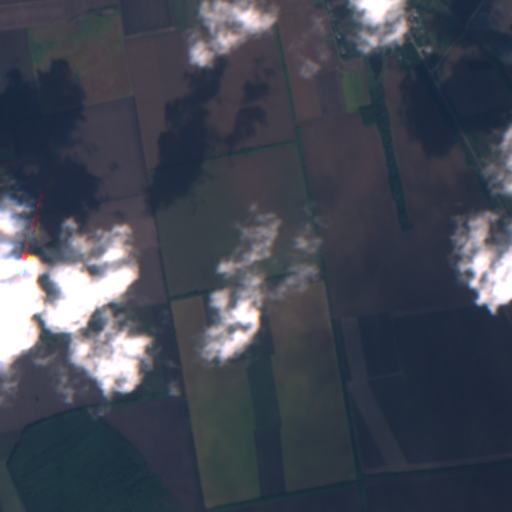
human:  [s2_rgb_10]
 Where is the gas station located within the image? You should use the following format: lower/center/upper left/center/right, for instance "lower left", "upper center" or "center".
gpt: The gas station is located in the upper right of the image.
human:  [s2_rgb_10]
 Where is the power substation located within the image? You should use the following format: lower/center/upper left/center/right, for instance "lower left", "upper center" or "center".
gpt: The power substation is located in the upper right of the image.
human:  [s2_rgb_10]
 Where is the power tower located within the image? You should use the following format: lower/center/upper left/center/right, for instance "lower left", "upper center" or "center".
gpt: The power tower is located in the upper right of the image.
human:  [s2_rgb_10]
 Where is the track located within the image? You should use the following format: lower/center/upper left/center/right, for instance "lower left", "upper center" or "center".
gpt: There is no track in the image.